Question: I want to create a small window where a user will :
1. Enter some text in JTextField1.
2. Then he will enter a regular expression in JTextField2 to check if the text in JTextField1 has some text matching this Regex.
3. And another field JTextField3 that he can enter a formating for the matching text
4. The user will then get the final text matching this and formatted in JTextField4.
This seems to be complicated, but i hope this screenshot will clarify my needs :

Implementing the first 2 fields was easy, but the third field, that is what i want to ask about. I have read about Back references that can help me do that, but it is not so clear to me. What i understand is that if i wrote , as it appears in the screenshot, then it will grab the second bracket in the Regex then adds a comma + a space then grabs the first bracket in the Regex, giving the right final result.
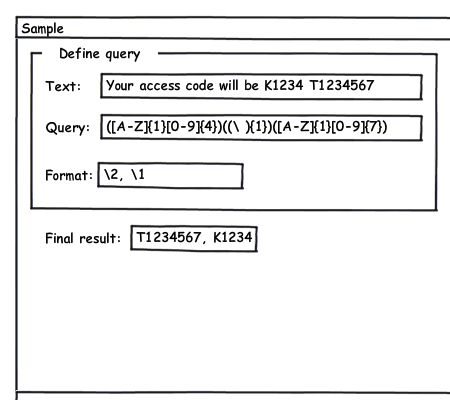
Answer: What you have looks right. You'll need something like this to get the result formatted:
'''
// your inputs for the sake of a working example snippet
String text = "K1234 T1234567";
String query = "([A-Z]{1}[0-9]{4})((\ ){1})([A-Z]{1}[0-9]{7})";
String format = "\4, \1";
// usual regex pattern matching
Pattern pattern = Pattern.compile(query);
Matcher matcher = pattern.matcher(text);
matcher.find();
// you need to tweak the format to use $ instead of \ for replacement
String replacement = format.replaceAll("\\", "\$");
String result = matcher.replaceAll(replacement);
// this outputs "T1234567, K1234"
System.out.println(result);
'''